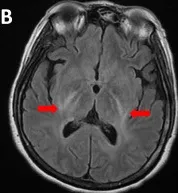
Posterior limb of internal capsule.
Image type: radiology (mri)